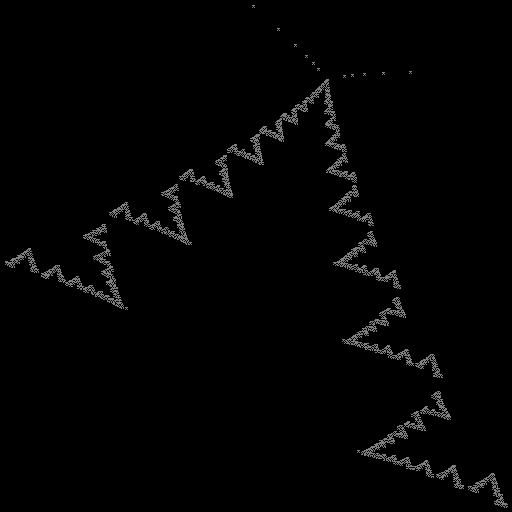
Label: zigzag